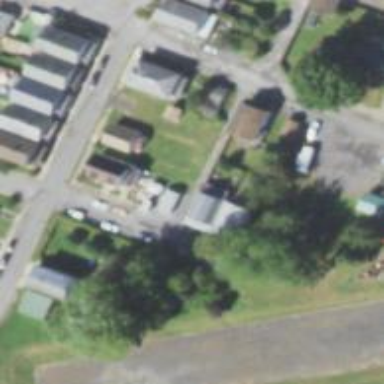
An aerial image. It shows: Alleyway designated as service road.